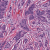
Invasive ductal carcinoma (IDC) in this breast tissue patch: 1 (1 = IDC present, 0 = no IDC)